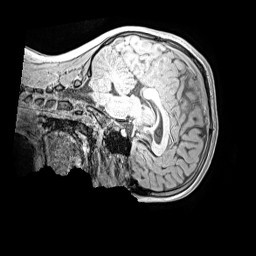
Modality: MP2RAGE
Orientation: sagittal
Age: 9
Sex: male
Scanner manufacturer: siemens
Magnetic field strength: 3 T
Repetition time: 4 s
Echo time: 0.00299 s